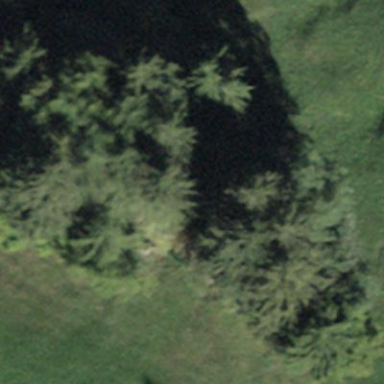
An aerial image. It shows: Forest area.